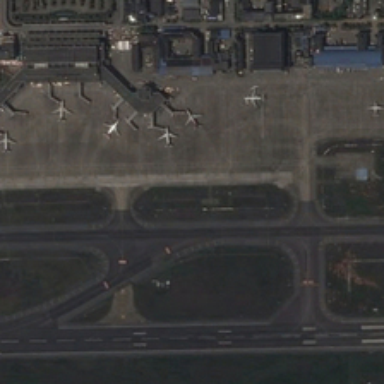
Several aeroplanes are on the parking apron  which is located between terminal building and weblike flight paths .